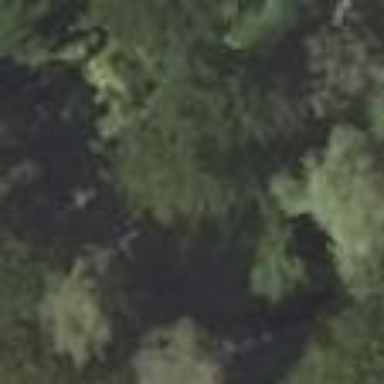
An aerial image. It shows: Pond with natural water.